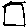
Label: square